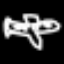
Label: airplane